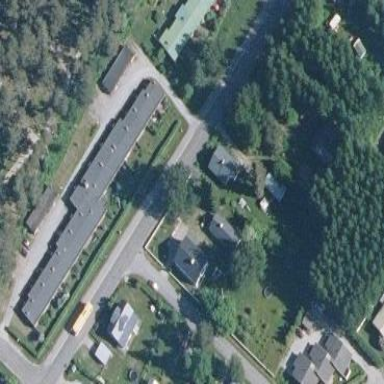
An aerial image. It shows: Terrace building.